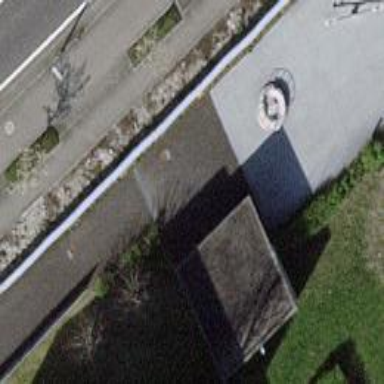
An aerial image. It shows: Garage building.